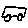
Label: car